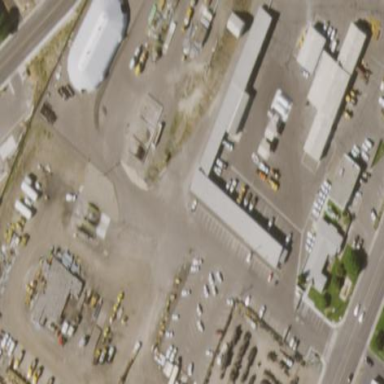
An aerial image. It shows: Government office related to transportation.